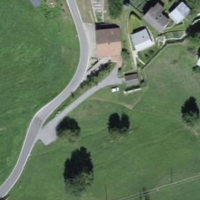
EUNIS habitat code: 52
Species observed at this site:
Chelidonium majus